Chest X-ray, PA view. Patient: 60 years old, sex M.
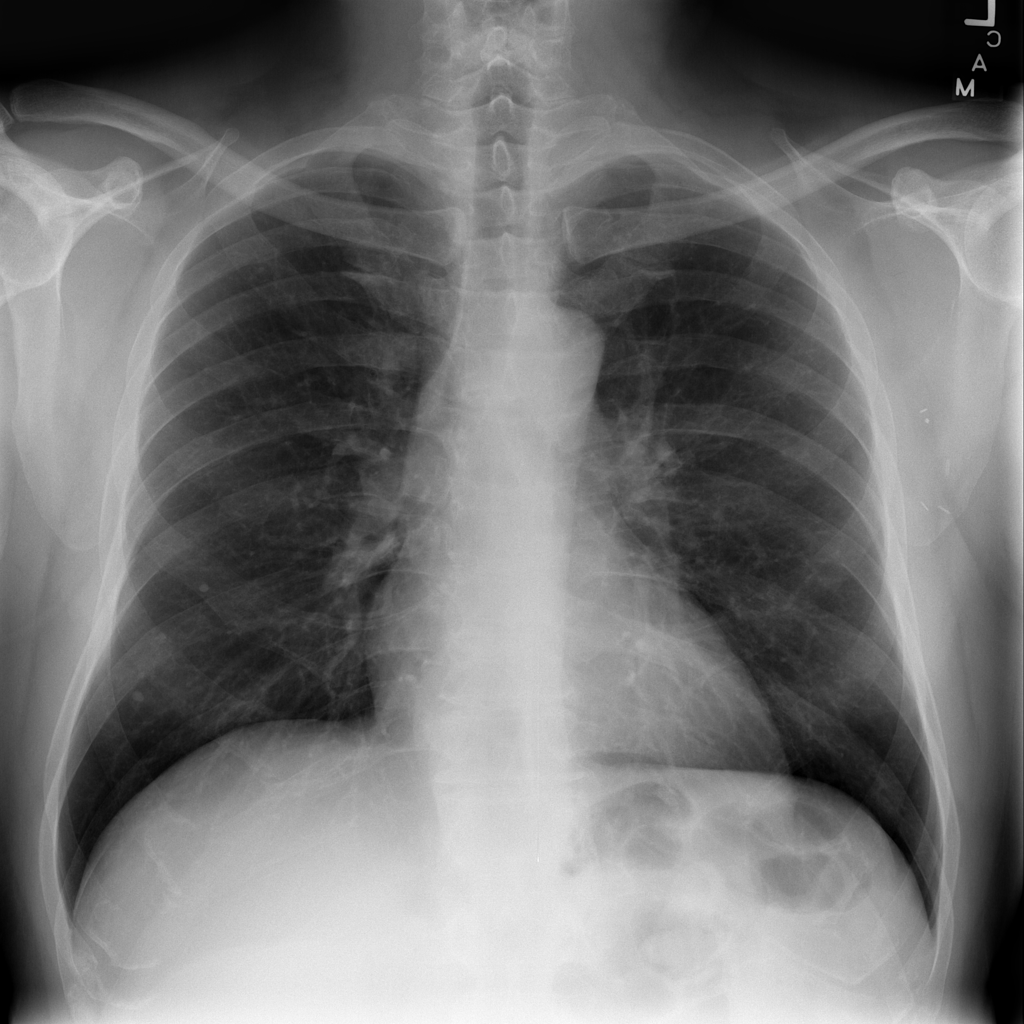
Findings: No Finding